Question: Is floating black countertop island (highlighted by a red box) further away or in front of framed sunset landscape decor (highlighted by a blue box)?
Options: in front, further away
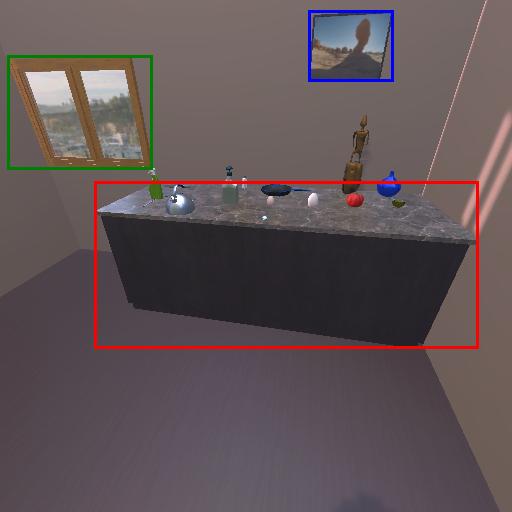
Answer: in front